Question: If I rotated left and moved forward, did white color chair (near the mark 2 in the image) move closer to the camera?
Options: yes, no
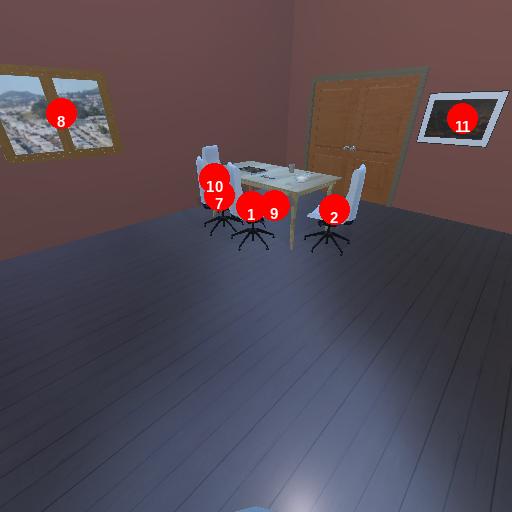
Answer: yes